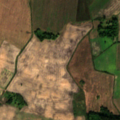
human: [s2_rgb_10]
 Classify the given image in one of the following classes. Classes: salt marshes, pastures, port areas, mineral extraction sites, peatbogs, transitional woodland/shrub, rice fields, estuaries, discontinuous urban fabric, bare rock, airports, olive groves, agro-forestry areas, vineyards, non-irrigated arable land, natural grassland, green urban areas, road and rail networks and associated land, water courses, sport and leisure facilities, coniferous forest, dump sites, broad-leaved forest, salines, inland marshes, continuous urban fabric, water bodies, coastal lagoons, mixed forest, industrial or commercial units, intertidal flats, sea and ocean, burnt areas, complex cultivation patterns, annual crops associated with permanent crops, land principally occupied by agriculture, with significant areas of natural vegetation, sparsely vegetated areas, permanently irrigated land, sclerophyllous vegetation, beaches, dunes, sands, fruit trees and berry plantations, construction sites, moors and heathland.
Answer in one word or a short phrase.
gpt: non-irrigated arable land, broad-leaved forest